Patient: sex M, age 43
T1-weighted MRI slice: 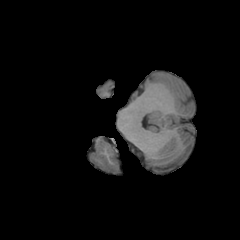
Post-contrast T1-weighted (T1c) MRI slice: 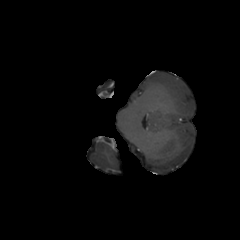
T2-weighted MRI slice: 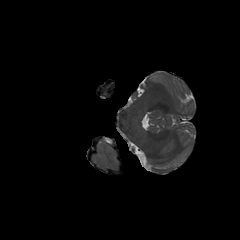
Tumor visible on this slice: no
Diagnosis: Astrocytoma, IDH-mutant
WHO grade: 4